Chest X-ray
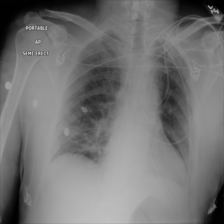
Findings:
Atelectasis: positive
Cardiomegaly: negative
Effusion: negative
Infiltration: negative
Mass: positive
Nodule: negative
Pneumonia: negative
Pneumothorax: negative
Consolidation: negative
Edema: negative
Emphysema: negative
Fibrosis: negative
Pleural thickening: negative
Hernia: negative